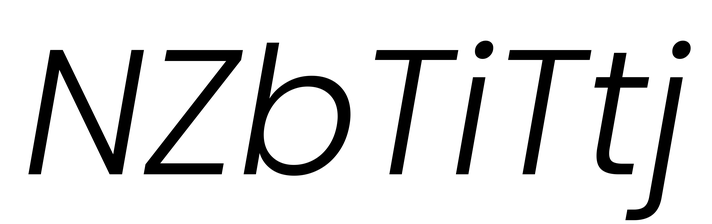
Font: Poppins-LightItalic